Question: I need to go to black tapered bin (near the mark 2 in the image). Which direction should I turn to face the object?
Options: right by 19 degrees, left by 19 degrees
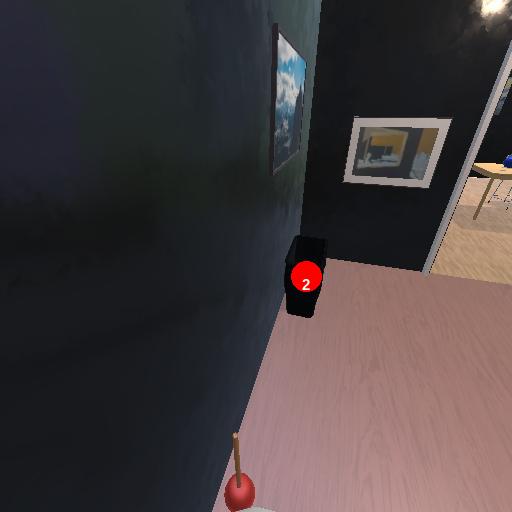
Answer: right by 19 degrees